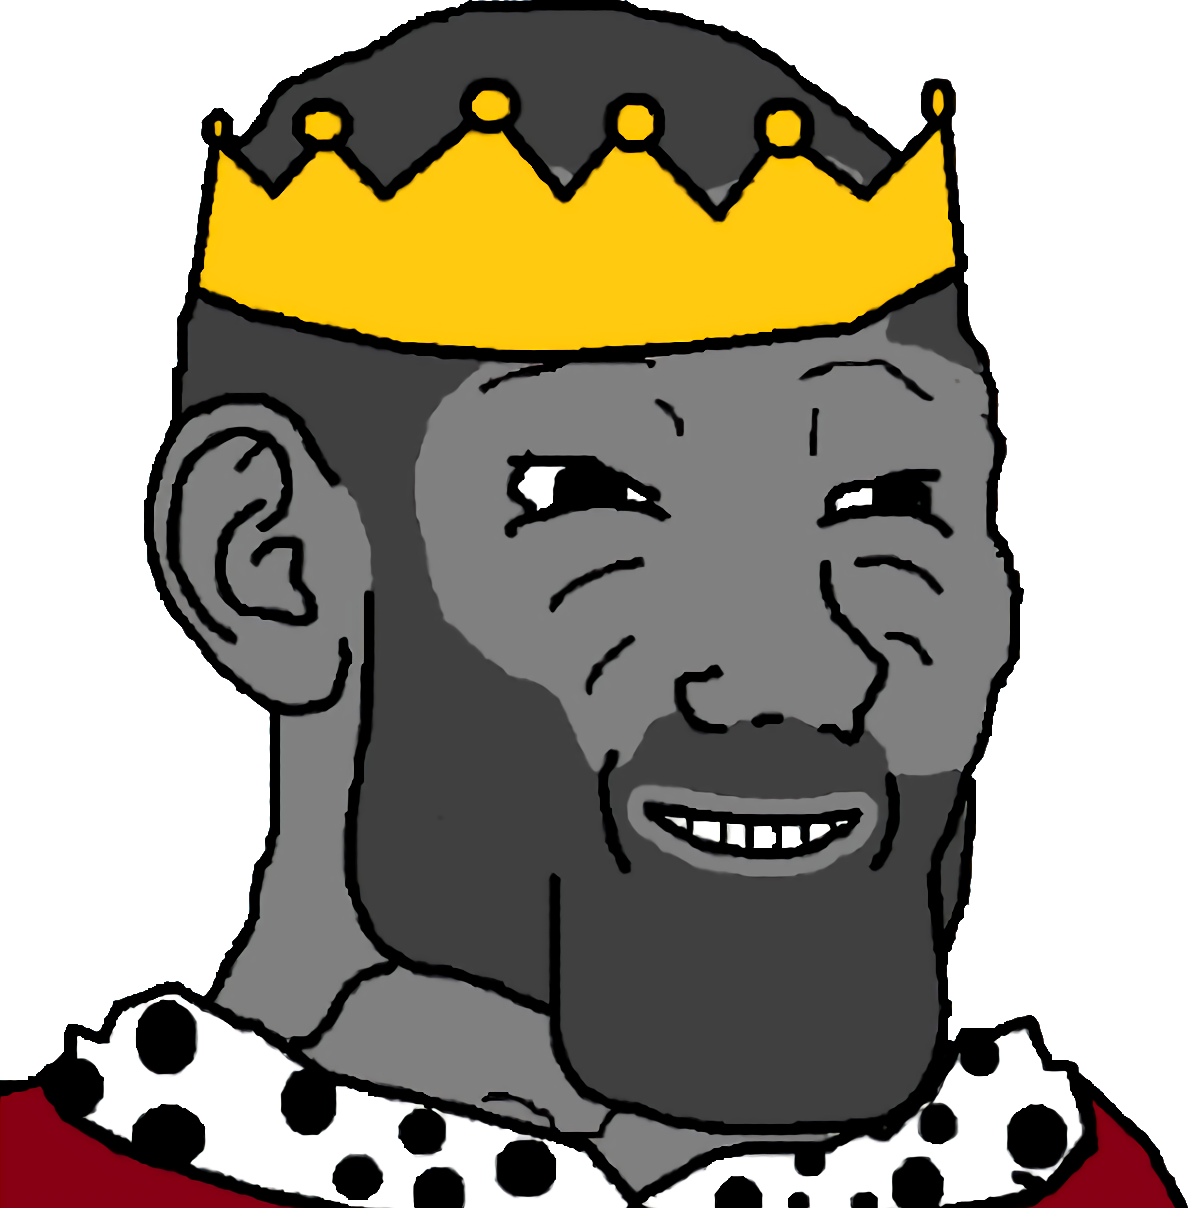
Label: 5_Grey_Chad